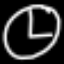
Label: clock